Question: After having went through the <URL>, I find a small UI problem, as shown in this image

When I change the background color of body from white to green manually, a small white square becomes visible. I have seen several examples of this, so I'm pretty sure it is not a programming error that I have made. On the contrary, it seems to stem from one of the hidden iframes inserted by GWT, since it disappears when I delete the iframe or all of it's contents.
Also it seems to be a Chrome- or Chrome-GWT-plugin specific issue, since I could not replicate it in Firefox.
Does anyone know the cause/fix of this problem?
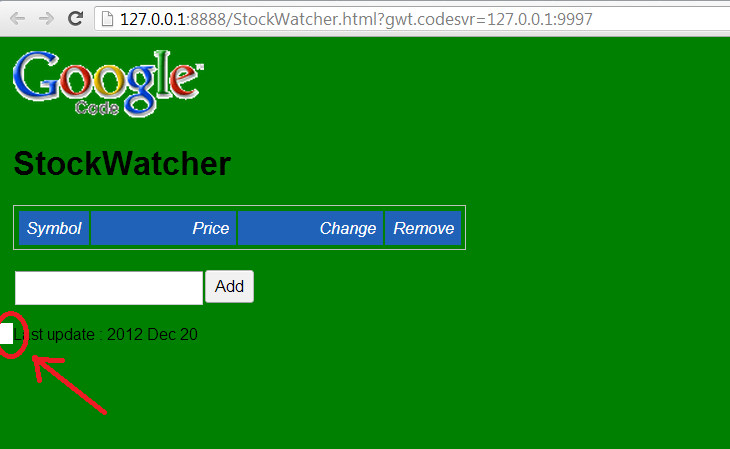
Answer: Disclaimer: I just tried this and it seems to work but its not very well tested.
The body had a margin of 8px on all sides. I set it to 0px with
'''
body{
margin: 0px;
}
'''
This seemed to have removed the problem. If you wanted the margin you would have to add it back to a nested element inside your body.